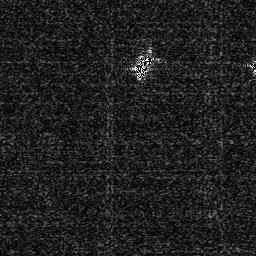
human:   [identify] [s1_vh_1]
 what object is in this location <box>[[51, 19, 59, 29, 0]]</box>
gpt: <ref>1 small ship at the top</ref>